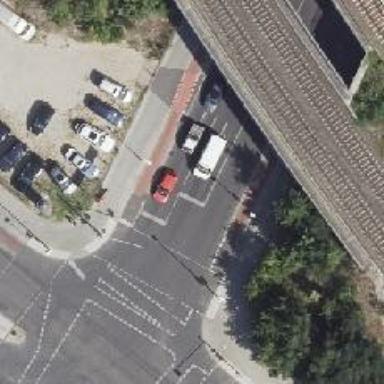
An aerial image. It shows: Unclassified asphalt road with separate cycle track. Both sides have sidewalks.